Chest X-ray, PA view. Patient: 40 years old, sex F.
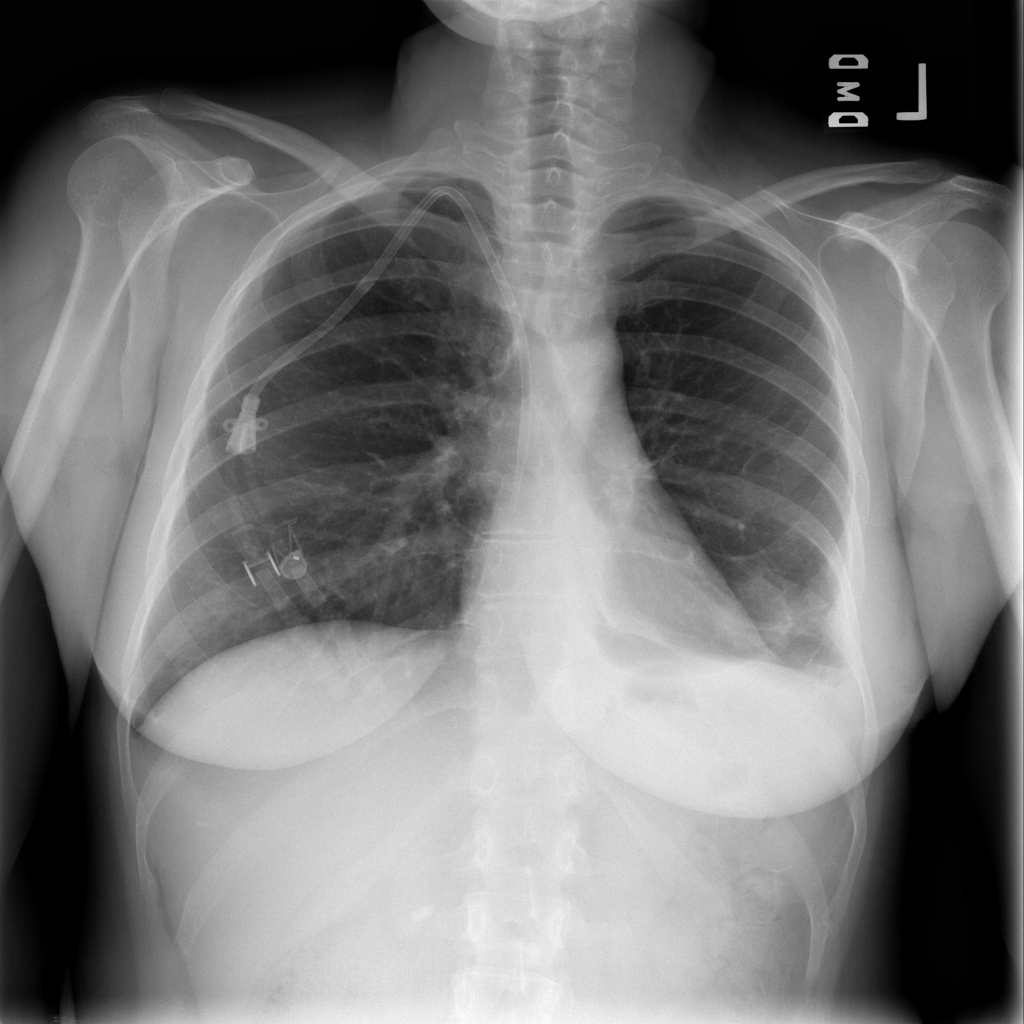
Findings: Pleural_Thickening